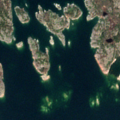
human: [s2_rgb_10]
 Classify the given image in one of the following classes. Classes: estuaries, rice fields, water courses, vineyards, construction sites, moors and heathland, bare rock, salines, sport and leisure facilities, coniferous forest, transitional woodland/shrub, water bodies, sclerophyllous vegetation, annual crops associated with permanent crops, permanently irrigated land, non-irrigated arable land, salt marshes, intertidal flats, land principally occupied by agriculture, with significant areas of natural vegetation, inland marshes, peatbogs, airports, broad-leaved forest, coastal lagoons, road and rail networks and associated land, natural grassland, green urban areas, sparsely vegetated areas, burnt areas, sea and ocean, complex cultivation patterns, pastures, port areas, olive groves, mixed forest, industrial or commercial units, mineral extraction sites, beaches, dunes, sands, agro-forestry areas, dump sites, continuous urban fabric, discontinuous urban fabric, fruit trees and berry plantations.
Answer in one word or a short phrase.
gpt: mixed forest, sea and ocean